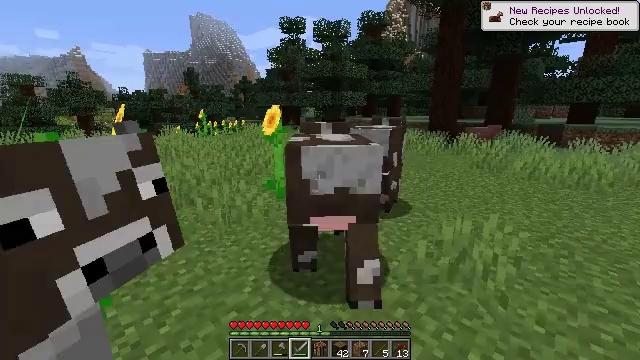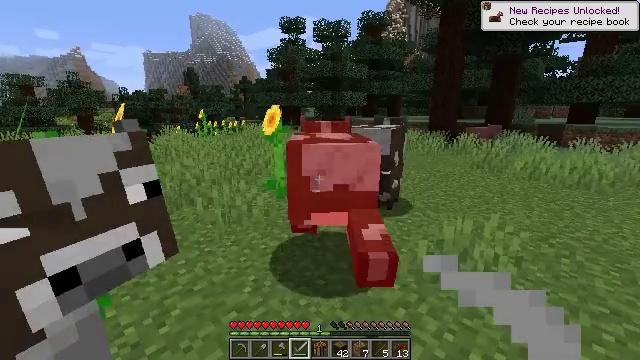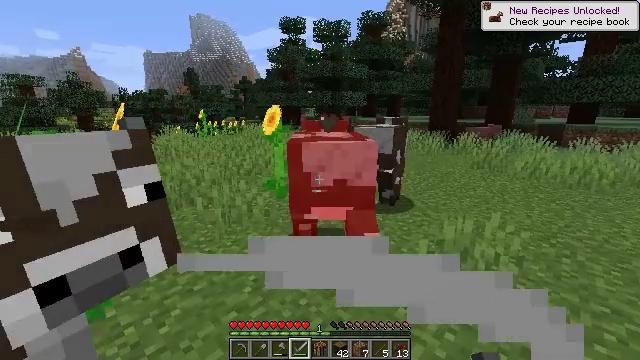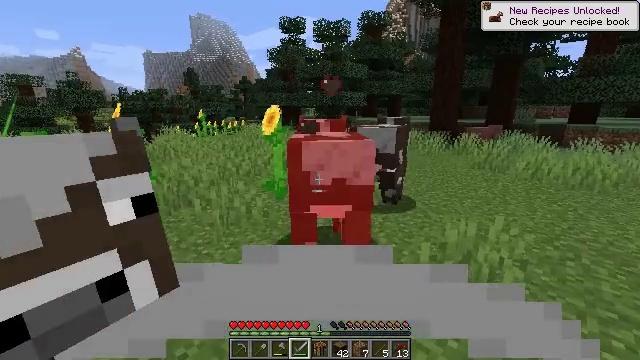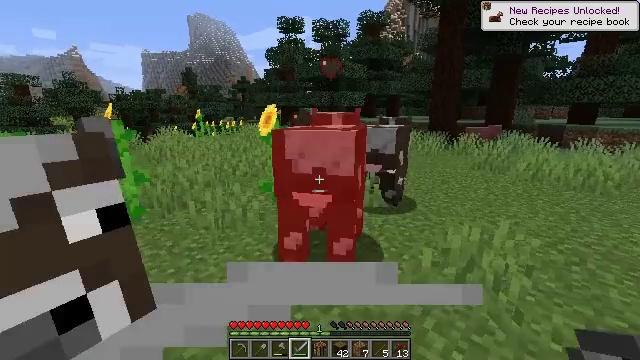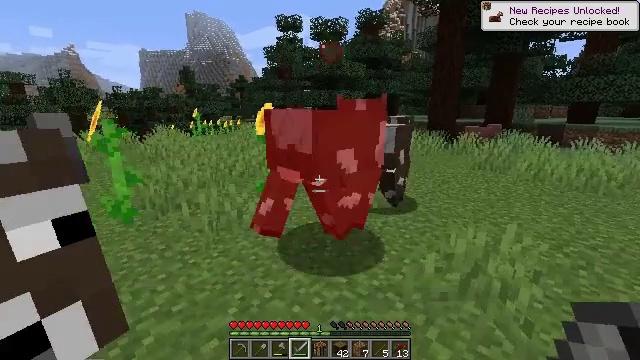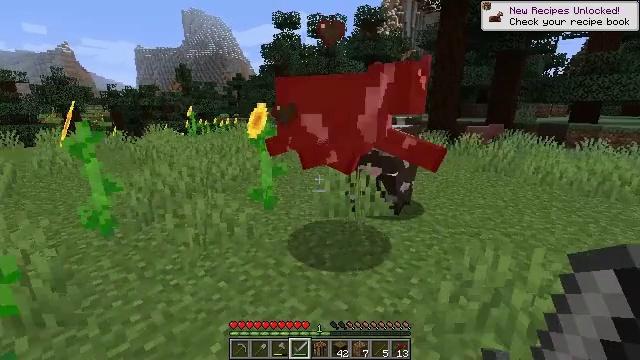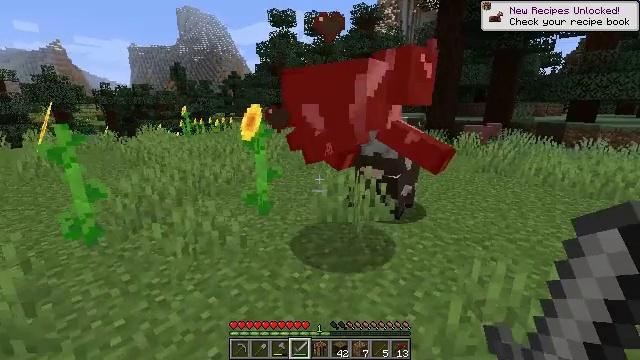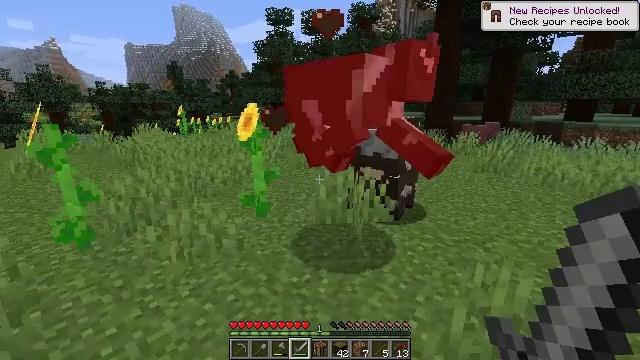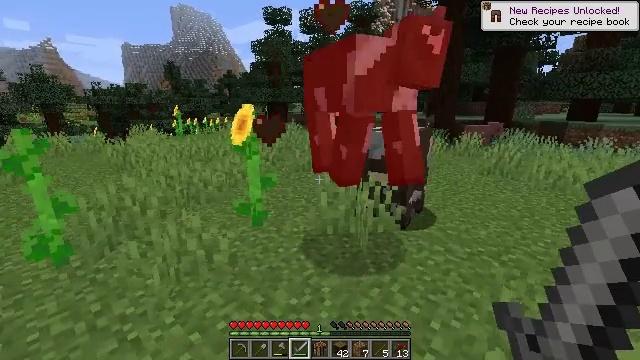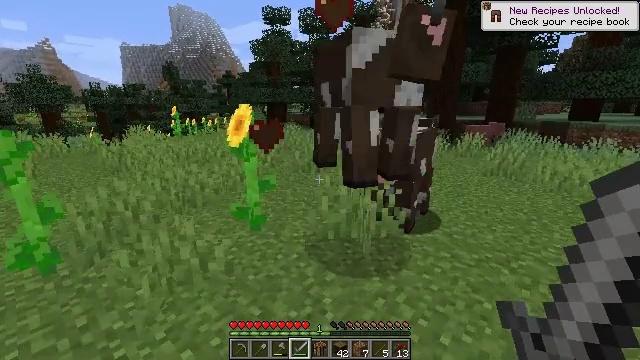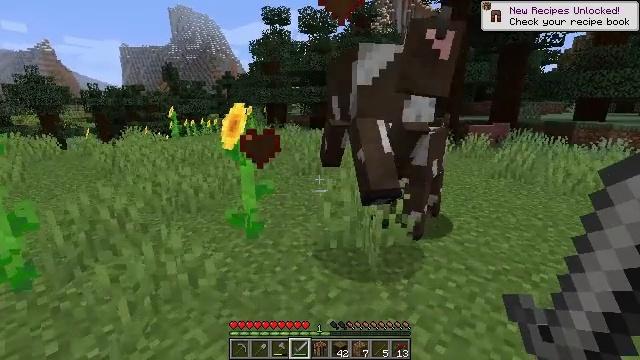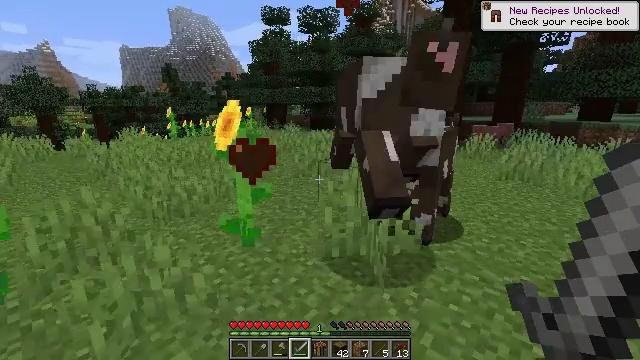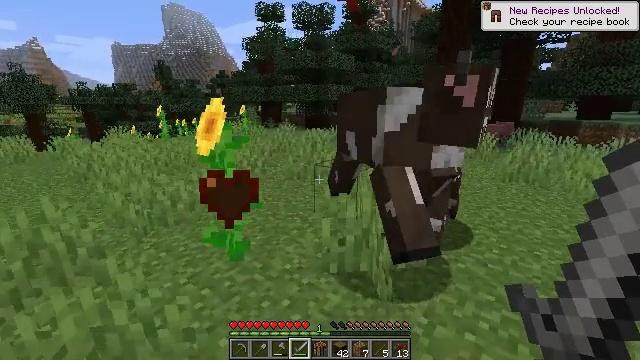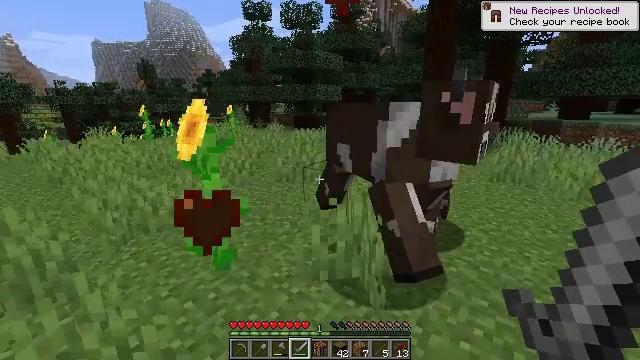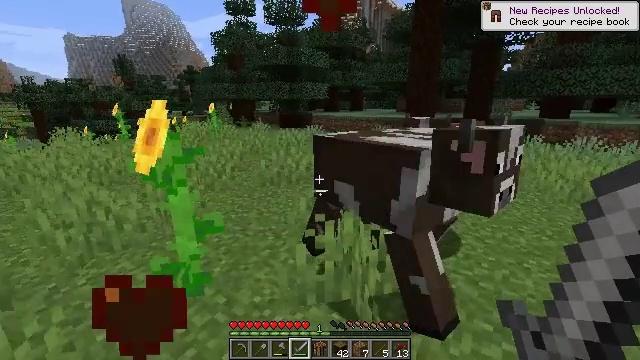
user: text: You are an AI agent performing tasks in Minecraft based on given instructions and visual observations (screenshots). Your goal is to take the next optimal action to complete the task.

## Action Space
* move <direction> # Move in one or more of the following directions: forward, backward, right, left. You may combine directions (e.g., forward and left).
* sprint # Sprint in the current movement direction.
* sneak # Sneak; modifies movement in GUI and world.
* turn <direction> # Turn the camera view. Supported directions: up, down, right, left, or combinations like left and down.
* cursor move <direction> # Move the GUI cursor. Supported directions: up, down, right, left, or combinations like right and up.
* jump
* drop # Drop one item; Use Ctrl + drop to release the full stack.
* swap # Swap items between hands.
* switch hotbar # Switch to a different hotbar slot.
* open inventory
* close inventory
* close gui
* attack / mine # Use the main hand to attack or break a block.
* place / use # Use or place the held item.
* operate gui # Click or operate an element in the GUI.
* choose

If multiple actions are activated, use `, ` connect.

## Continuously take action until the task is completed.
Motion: motion action
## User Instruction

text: Combat the cow.
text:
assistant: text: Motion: no_op
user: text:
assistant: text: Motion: no_op
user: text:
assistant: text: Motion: move forward
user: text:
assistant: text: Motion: move forward
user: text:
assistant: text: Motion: move forward
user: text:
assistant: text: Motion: move forward
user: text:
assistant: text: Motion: move forward
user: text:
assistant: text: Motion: move forward
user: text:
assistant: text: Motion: move forward
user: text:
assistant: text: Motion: move forward
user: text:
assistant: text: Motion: move forward
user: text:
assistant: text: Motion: move forward
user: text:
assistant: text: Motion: move forward
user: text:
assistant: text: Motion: move forward, turn right
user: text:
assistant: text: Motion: move forward, turn right
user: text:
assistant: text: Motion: move forward, turn right and down
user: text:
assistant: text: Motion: turn right and down, attack / mine
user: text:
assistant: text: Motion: turn right and down, attack / mine
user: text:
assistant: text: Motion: turn right and down, attack / mine
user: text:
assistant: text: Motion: turn right, attack / mine
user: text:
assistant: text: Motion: move back
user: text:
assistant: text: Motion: no_op